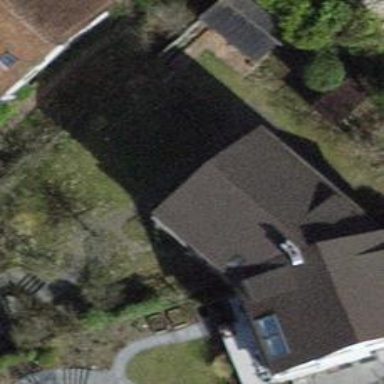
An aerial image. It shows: Residential building with gabled roof oriented across.